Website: apple
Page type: account-dashboard
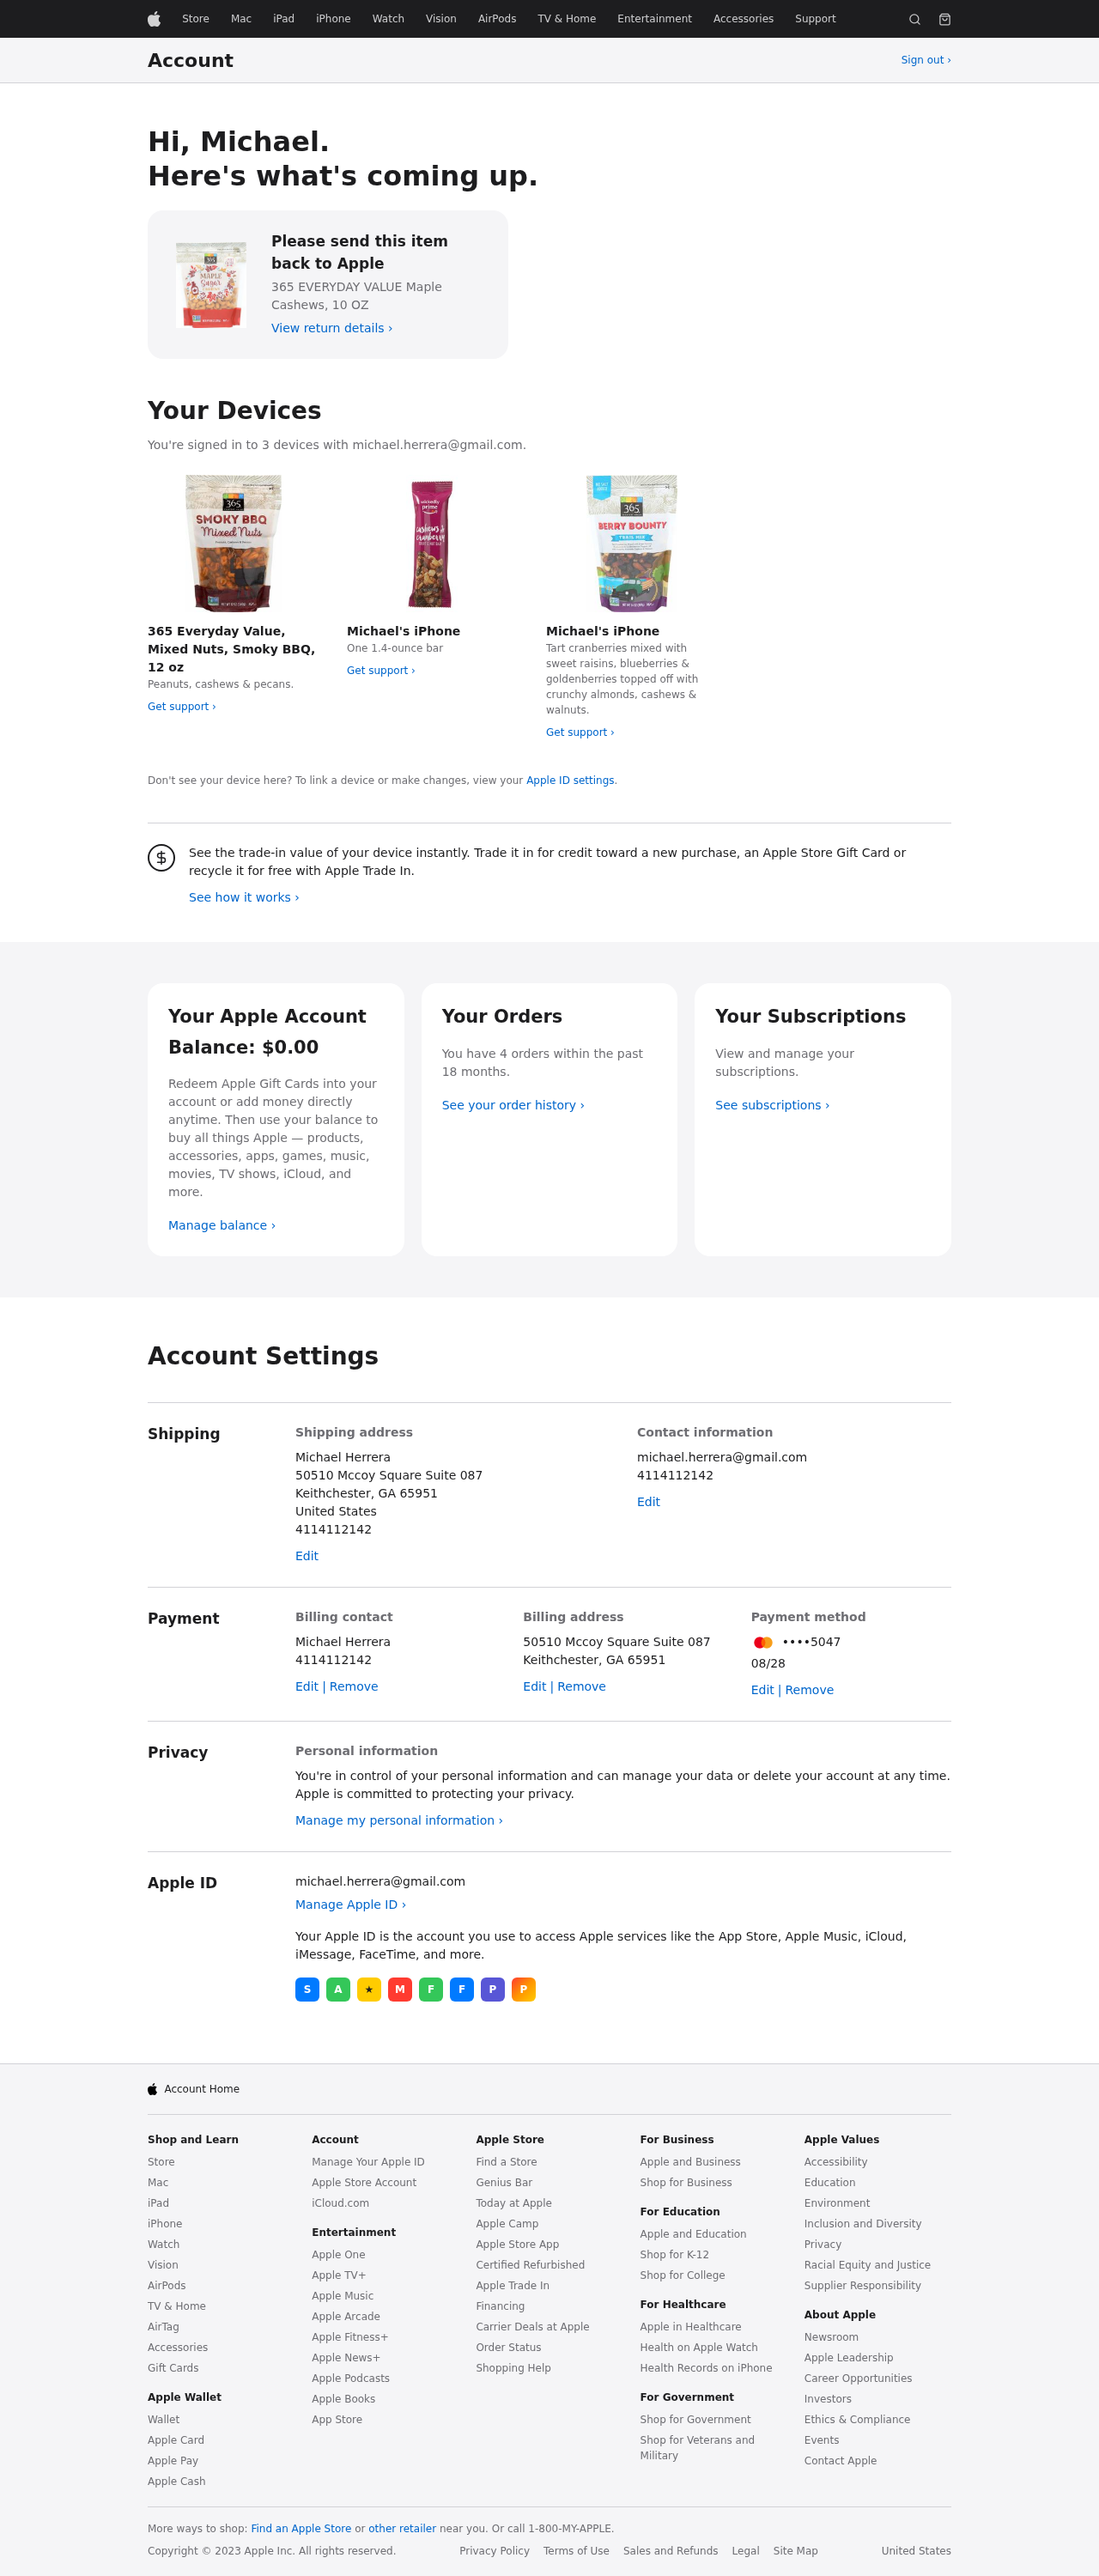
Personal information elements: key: PII_CITY_STATE_ZIP
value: Keithchester, GA 65951
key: PII_EMAIL
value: michael.herrera@gmail.com
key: PII_FIRSTNAME
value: Michael
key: PII_FULLNAME
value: Michael Herrera
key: PII_PHONE
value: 4114112142
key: PII_STREET
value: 50510 Mccoy Square Suite 087
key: PII_EMAIL2
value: michael.herrera@gmail.com
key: PII_EMAIL3
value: michael.herrera@gmail.com
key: PII_PHONE_LINE
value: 2142
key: PII_PHONE_SUFFIX
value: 2142
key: PII_PHONE2
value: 4114112142
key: PII_PHONE3
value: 4114112142
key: PII_PHONE_NUMERIC
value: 4114112142
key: PII_PHONE_LINE_NUMERIC
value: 2142
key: PII_PHONE_SUFFIX_NUMERIC
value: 2142
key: PII_PHONE2_NUMERIC
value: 4114112142
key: PII_PHONE3_NUMERIC
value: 4114112142
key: PII_PHONE_DIGITS
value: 4114112142
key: PII_PHONE_LAST4
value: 2142
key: PII_LASTNAME
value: Herrera
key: PII_FULLNAME2
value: Michael Herrera
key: PII_FULLNAME3
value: Michael Herrera
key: PII_FIRSTNAME2
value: Michael
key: PII_FIRSTNAME3
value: Michael
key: PII_LASTNAME2
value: Herrera
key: PII_LASTNAME3
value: Herrera
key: PII_FIRSTNAME_DERIVED
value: Michael
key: PII_LASTNAME_DERIVED
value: Herrera
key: PII_FULLNAME_DERIVED
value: Michael Herrera
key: PII_NAME_FULL_DERIVED
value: Michael Herrera
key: PII_STREET2
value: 50510 Mccoy Square Suite 087
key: PII_CITY_STATE_ZIP2
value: Keithchester, GA 65951
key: PII_CARD_LAST4
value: ••••5047
Product elements: key: PRODUCT1_NAME
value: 365 EVERYDAY VALUE Maple Cashews, 10 OZ
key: PRODUCT2_DESC
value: Peanuts, cashews & pecans.
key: PRODUCT2_NAME
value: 365 Everyday Value, Mixed Nuts, Smoky BBQ, 12 oz
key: PRODUCT3_DESC
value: One 1.4-ounce bar
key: PRODUCT4_DESC
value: Tart cranberries mixed with sweet raisins, blueberries & goldenberries topped off with crunchy almonds, cashews & walnuts.
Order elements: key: ORDER_COUNT
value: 4
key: ORDER_HISTORY_MONTHS
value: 18
Other elements: key: NUM_DEVICES
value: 3
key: ACCOUNT_BALANCE
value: $0.00